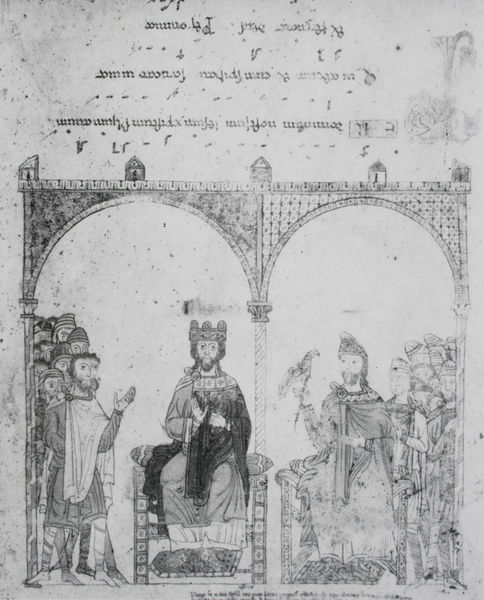
Titel: Imperator
Standort: Rom
Institution: Biblioteca Apostolica Vaticana
Schlagwörter: adler, falke, hand, umhang, vogel, weiß, menschen, sitzen, grau, männer, pfeiler, schwarz, skizze, säule, säulen, zeichnung, leute, alt, bart, mützen, architektur, diener, gewand, blatt, krone, füße, schrift, bogen, grafik, graphik, kuppel, gefolge, kissen, könig, thron, zinnen, bögen, buch, orient, türme, palast, druck, stich, seite, illustration, schwarzweiß, text, stilisiert, volk, seitenverkehrt, herrscher, jagd, kapitelle, arabisch, mittelalter, rundbögen, habicht, bittsteller, baldachin, könige, bedeutungsperspektive, gesandte, zeilen, papagei, miniatur, handschrift, kostbar, karl der große, hebräisch, berater, buchmalerei, falkner, deutscher kaiser, thronend, jüdisch, verblasst, anbetung der könige, thronfalkner